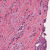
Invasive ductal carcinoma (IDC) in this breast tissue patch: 1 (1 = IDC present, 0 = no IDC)